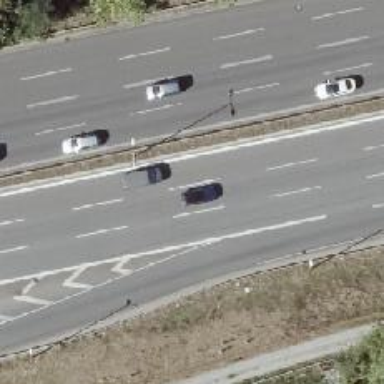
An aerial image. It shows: Asphalt motorway.